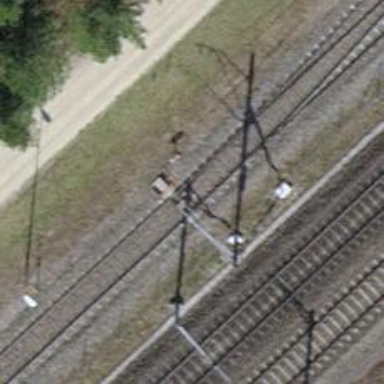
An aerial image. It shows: Railway switch.